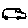
Label: car